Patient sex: M
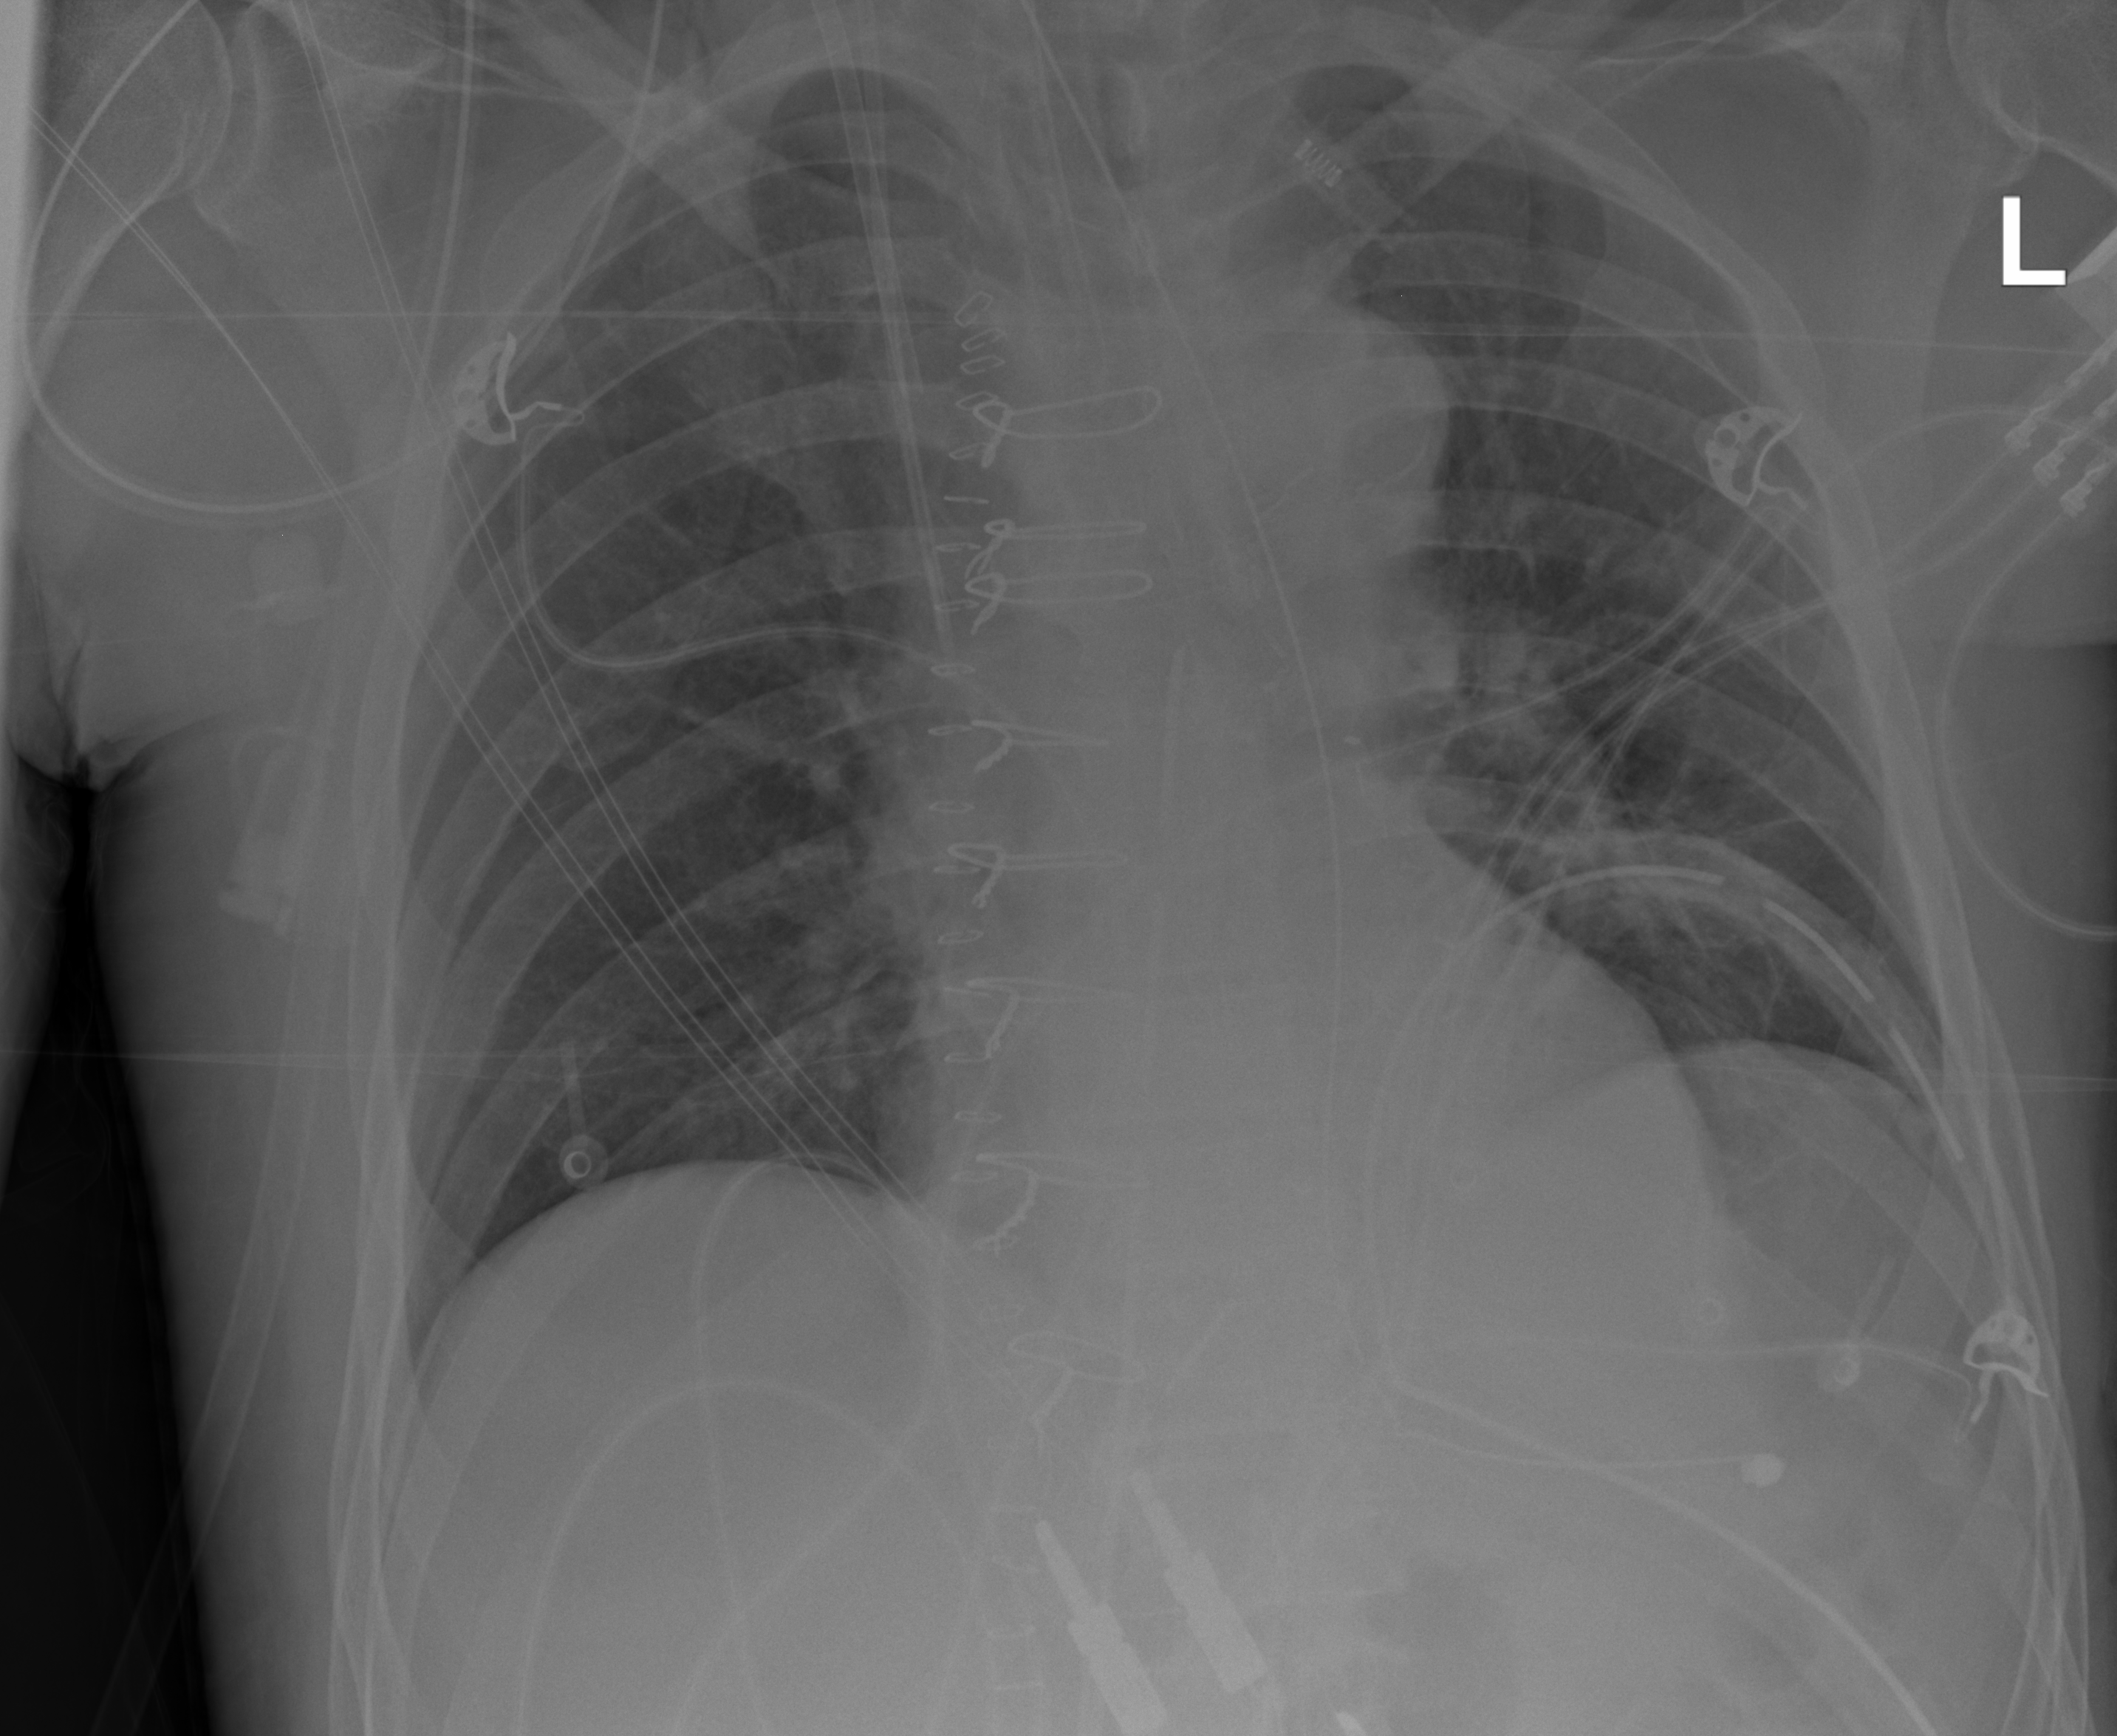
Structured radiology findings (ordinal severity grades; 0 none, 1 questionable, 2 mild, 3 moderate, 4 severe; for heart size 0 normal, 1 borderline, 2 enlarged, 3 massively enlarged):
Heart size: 0
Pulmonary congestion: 0
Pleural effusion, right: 0
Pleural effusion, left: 0
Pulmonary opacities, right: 0
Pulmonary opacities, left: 0
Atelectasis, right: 0
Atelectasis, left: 2